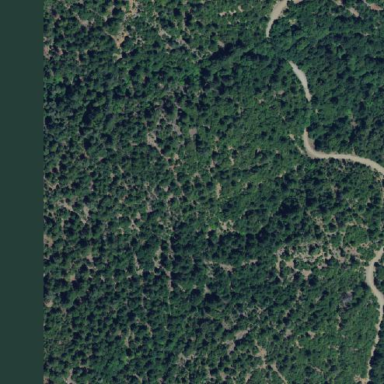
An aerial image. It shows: Forest area.